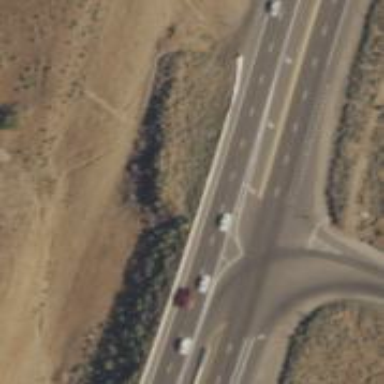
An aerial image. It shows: Trunk link highway.